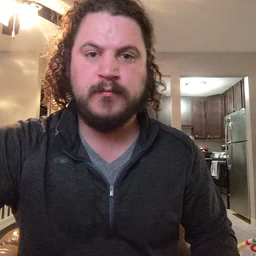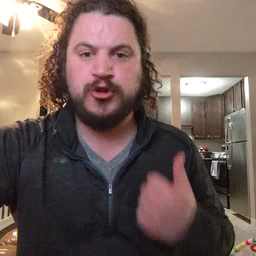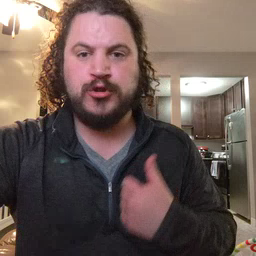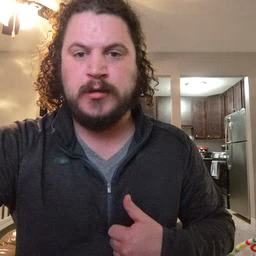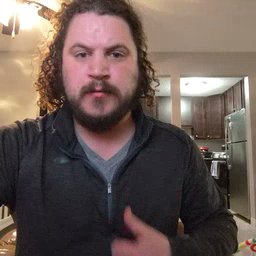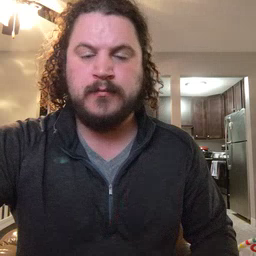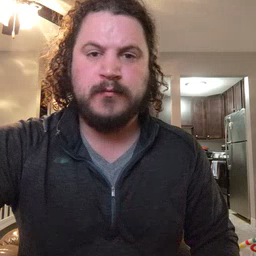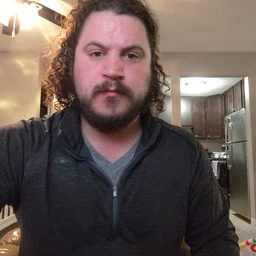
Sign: jacket